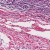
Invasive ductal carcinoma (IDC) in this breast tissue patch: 0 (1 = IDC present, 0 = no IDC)